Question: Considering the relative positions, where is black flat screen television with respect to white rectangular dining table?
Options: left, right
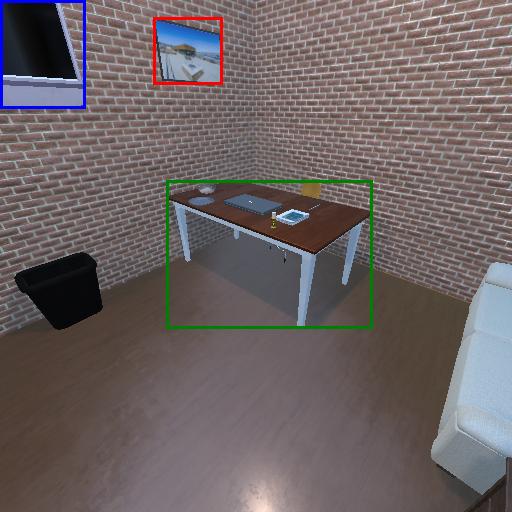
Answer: left